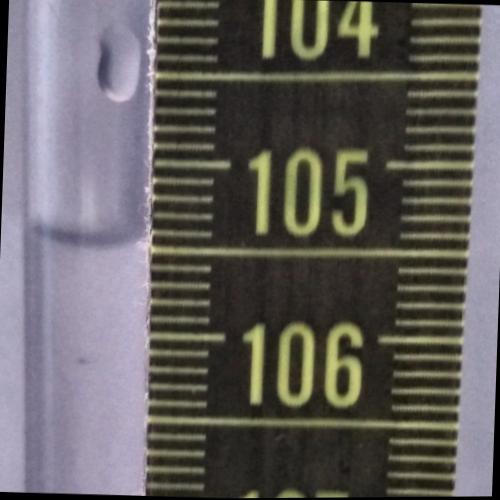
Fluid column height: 105.5 cm